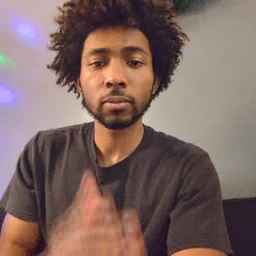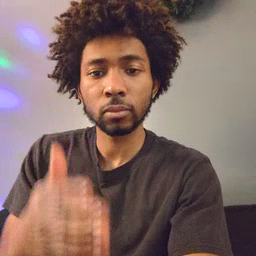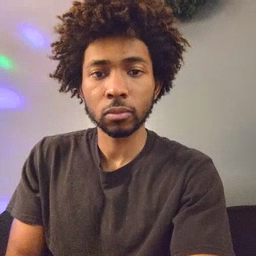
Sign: person